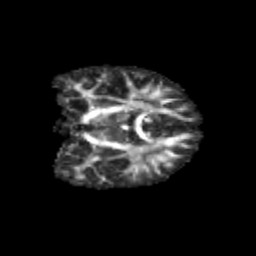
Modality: FA
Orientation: coronal
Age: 11
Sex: male
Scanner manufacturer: siemens
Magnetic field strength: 3 T
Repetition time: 3.8 s
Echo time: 0.07 s